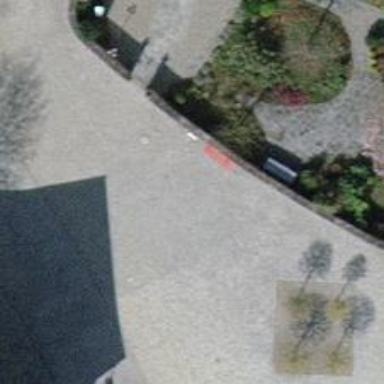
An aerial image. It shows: Red bench.